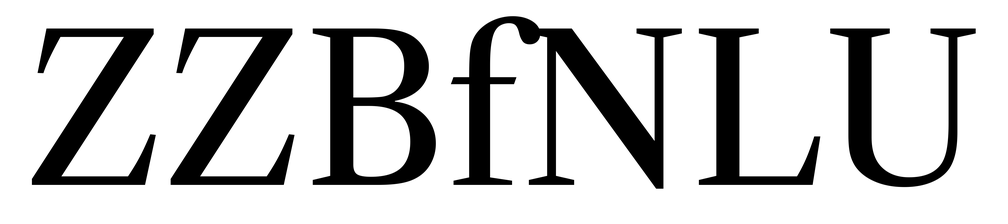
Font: LibreCaslonText_Regular